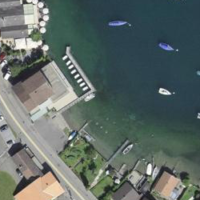
EUNIS habitat code: 14
Species observed at this site:
Daucus carota